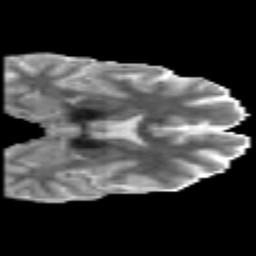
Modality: MD
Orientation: coronal
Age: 41
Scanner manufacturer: philips
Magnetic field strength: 3 T
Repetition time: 8.6 s
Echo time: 0.127 s